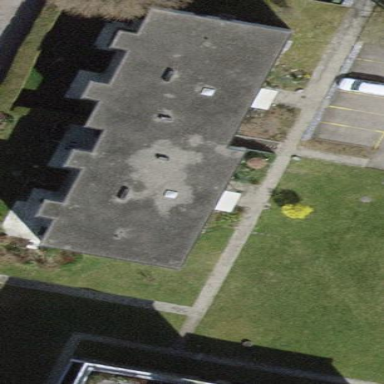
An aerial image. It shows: Flat-roofed building.